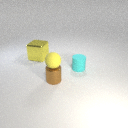
small yellow rubber sphere above small brown metal cylinder